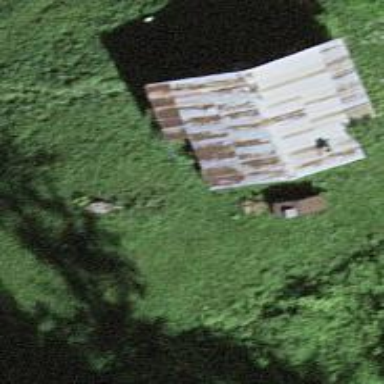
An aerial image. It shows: Shed.